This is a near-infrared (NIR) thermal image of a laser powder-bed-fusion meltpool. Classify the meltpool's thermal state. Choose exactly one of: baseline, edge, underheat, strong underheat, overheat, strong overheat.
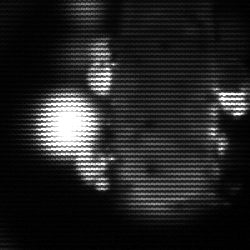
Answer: strong underheat